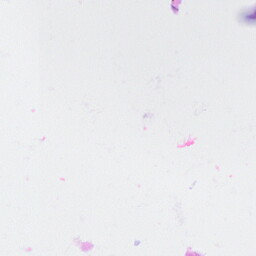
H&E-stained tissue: Breast